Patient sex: M
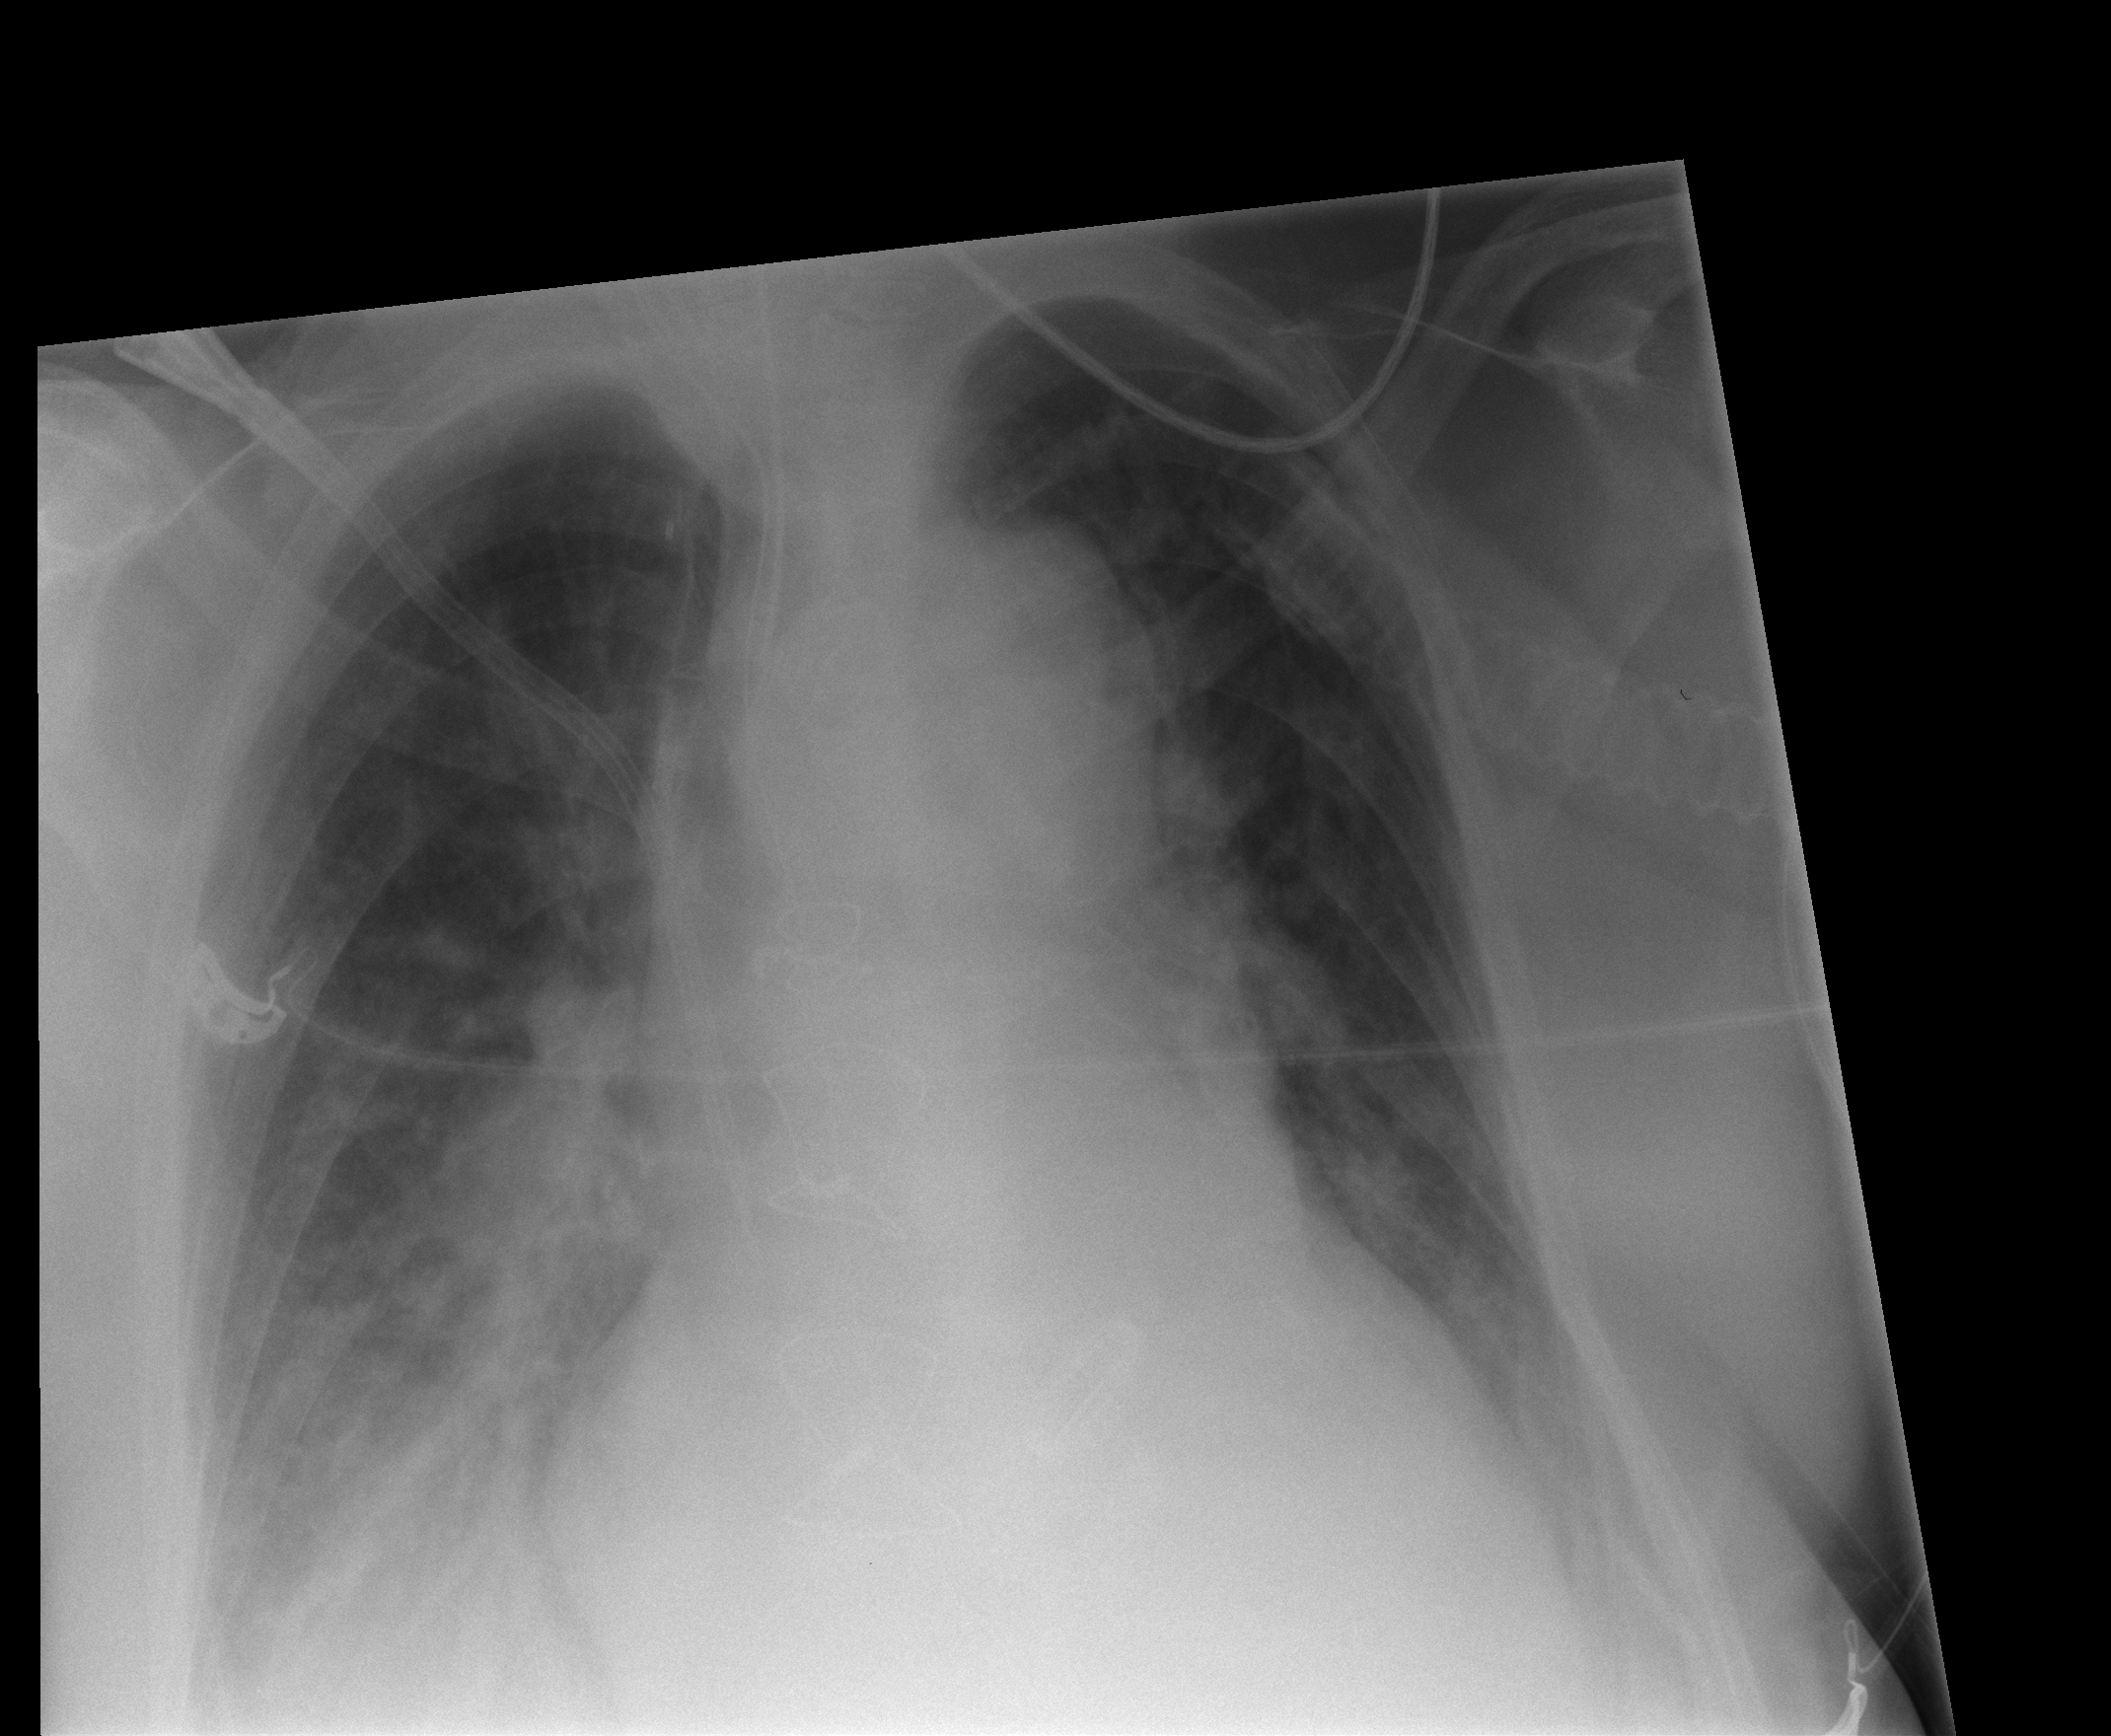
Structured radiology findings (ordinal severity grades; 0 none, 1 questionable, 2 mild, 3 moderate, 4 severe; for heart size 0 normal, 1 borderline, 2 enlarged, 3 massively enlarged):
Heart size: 2
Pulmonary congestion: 2
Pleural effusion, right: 2
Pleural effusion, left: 1
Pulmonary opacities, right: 2
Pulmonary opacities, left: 0
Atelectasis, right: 2
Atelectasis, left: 2